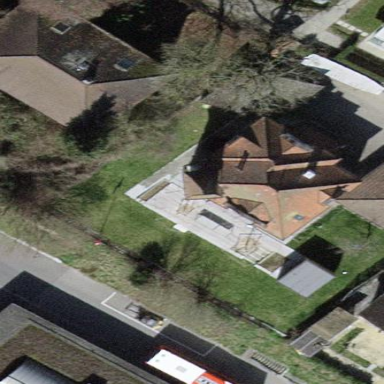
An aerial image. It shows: House with pyramidal roof shape.